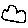
Label: cloud